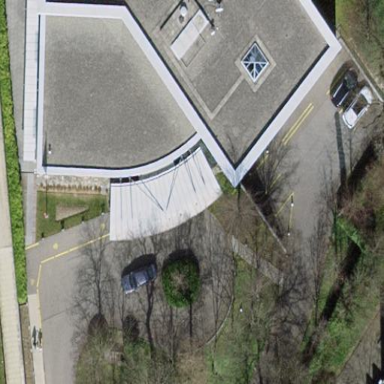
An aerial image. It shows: View of roof of building.